Question: I am trying to insert a control inside Gridview pager. The Control appears successfuly but it assign it under the previous control as you can see in the picture.

I am adding with the following code.
'''
if (e.Row.RowType == DataControlRowType.Pager)
{
e.Row.Cells[0].Controls.Add(ImageButton1);
}
'''
What i want is to assign the Save Answers button next to Previous button and not below. Any help pls ?
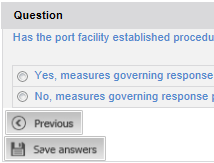
Answer: '''
if (e.Row.RowType == DataControlRowType.Pager)
{
Table pagerTable = (e.Row.Cells[0].Controls[0] as Table);
TableRow row = new TableRow();
row = pagerTable.Rows[0];
TableCell cell1 = new TableCell();
cell1.Controls.Add(ImageButton1);
row.Cells.AddAt(1,cell1);
}
'''